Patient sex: M
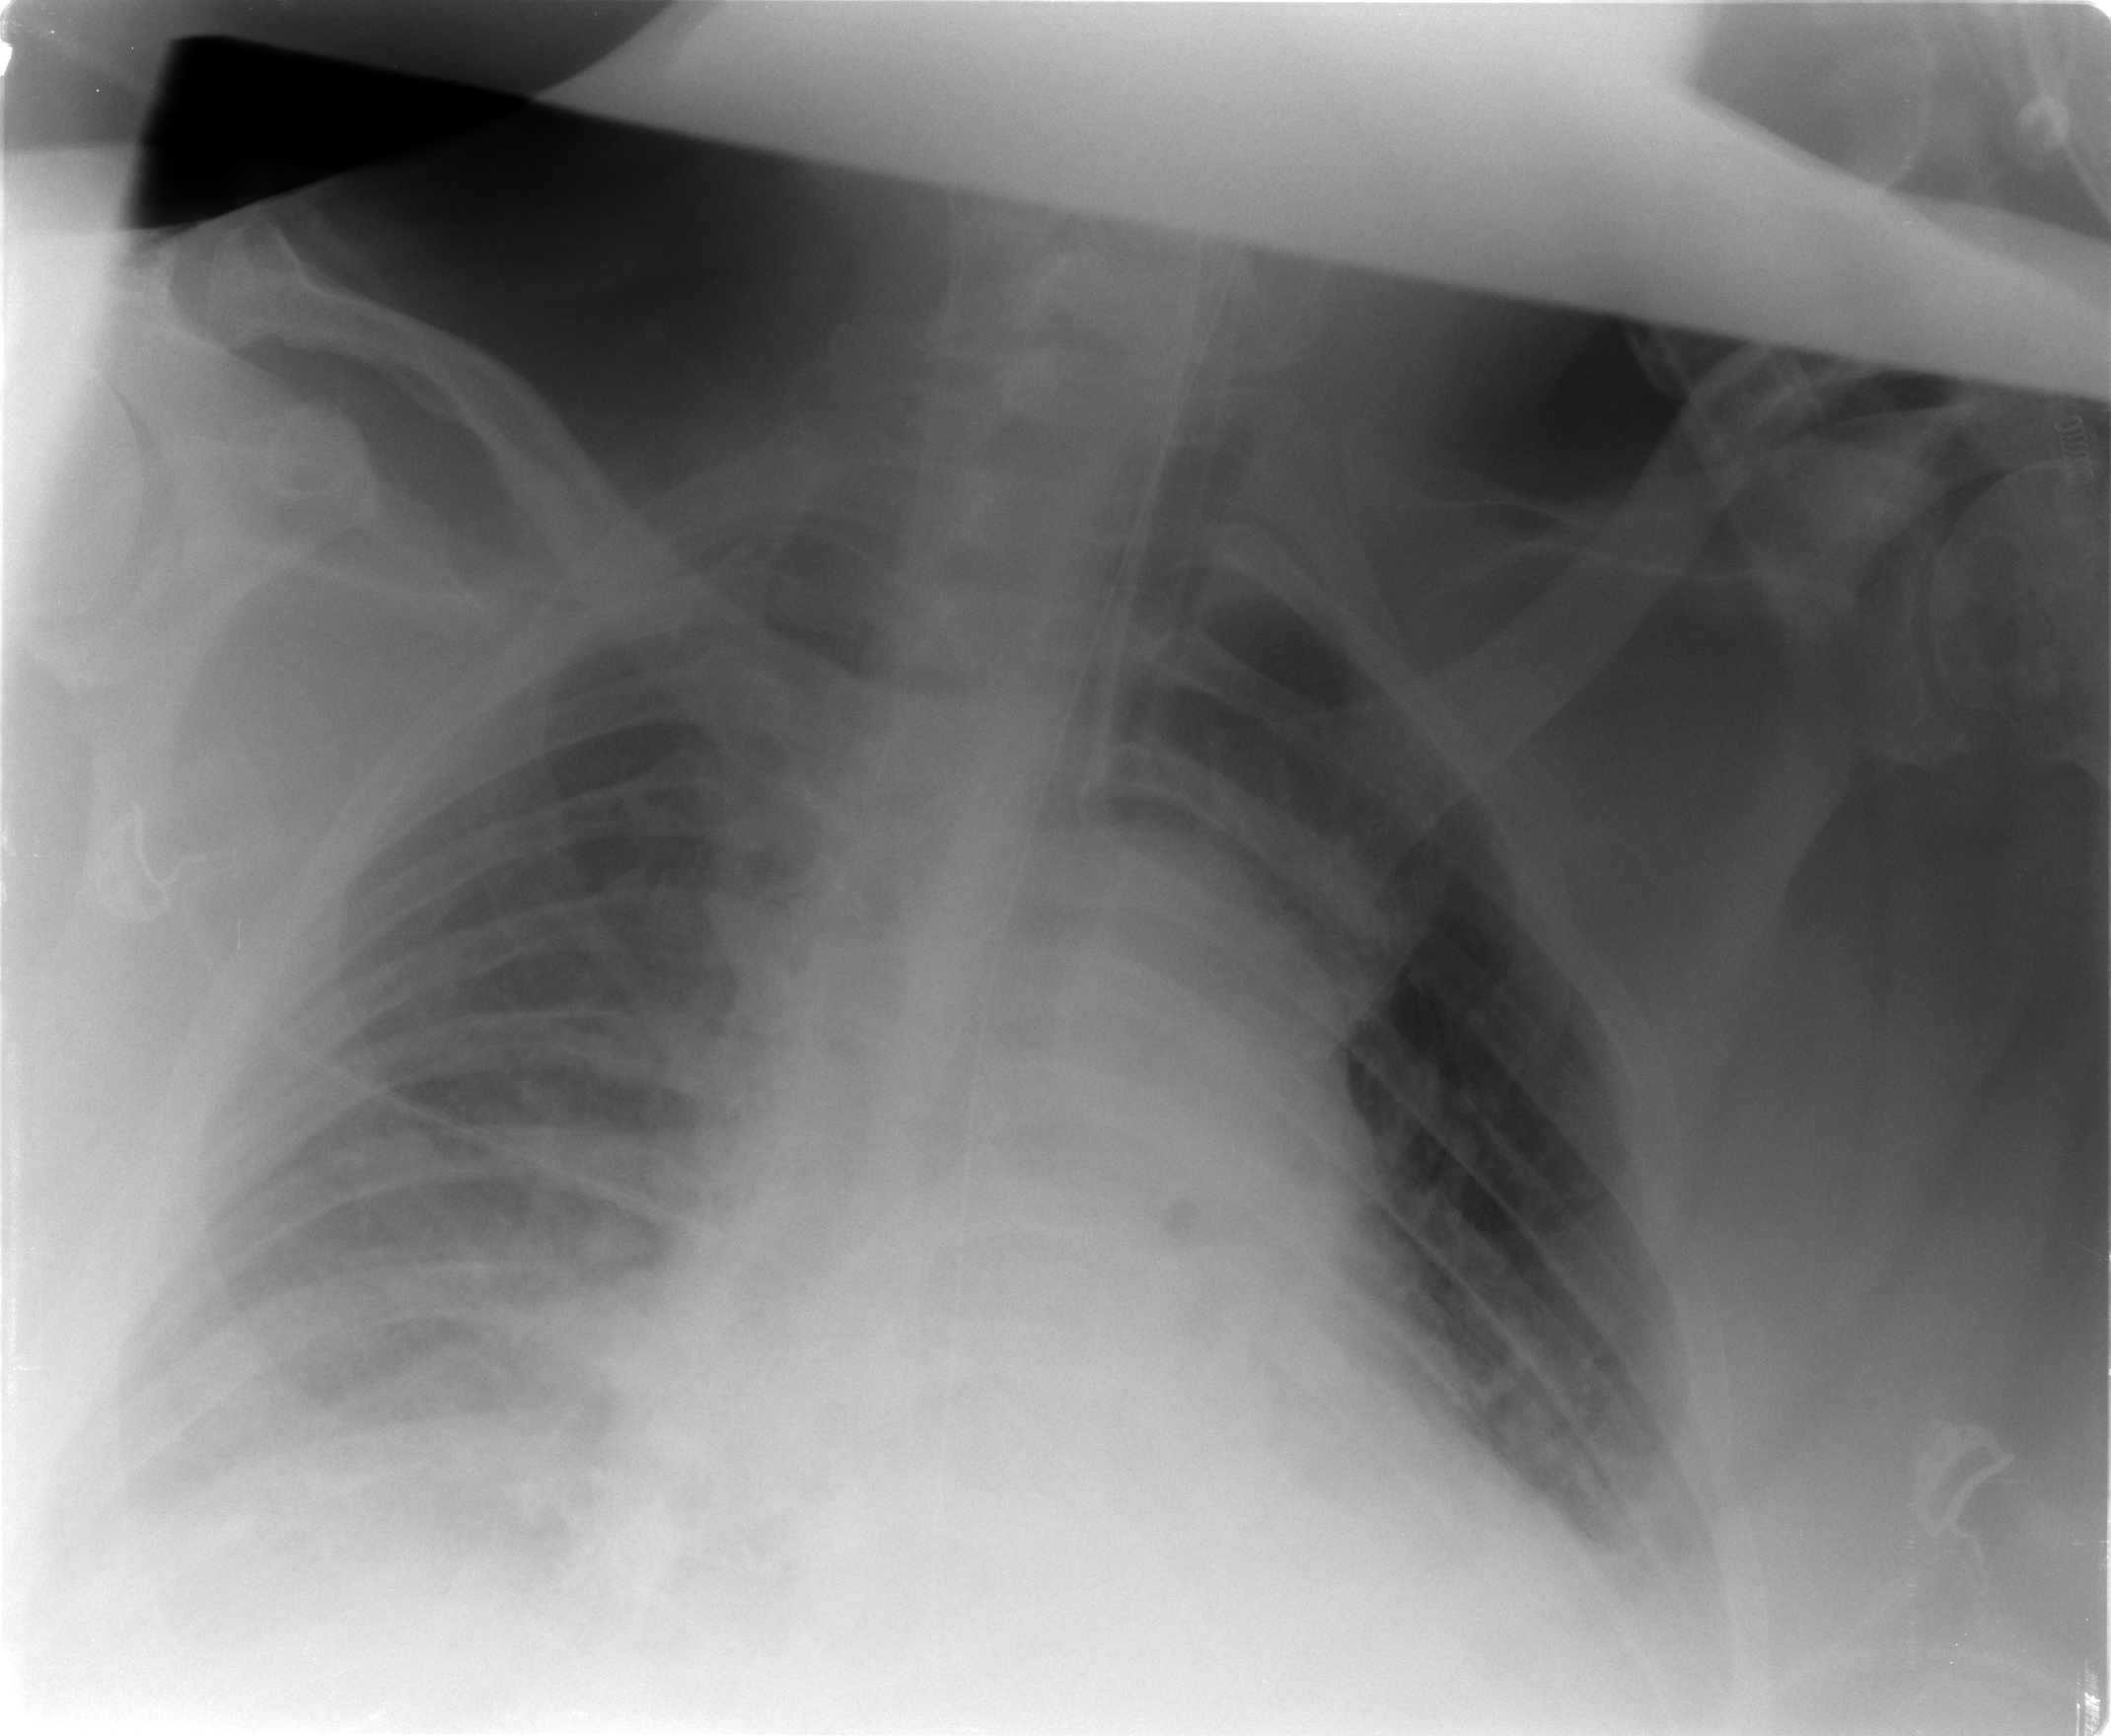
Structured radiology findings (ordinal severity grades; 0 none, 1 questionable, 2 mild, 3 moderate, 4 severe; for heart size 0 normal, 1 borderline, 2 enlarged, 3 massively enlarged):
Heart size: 2
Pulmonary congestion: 0
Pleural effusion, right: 2
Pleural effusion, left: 1
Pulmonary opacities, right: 0
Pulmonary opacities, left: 0
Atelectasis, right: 1
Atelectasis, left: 1